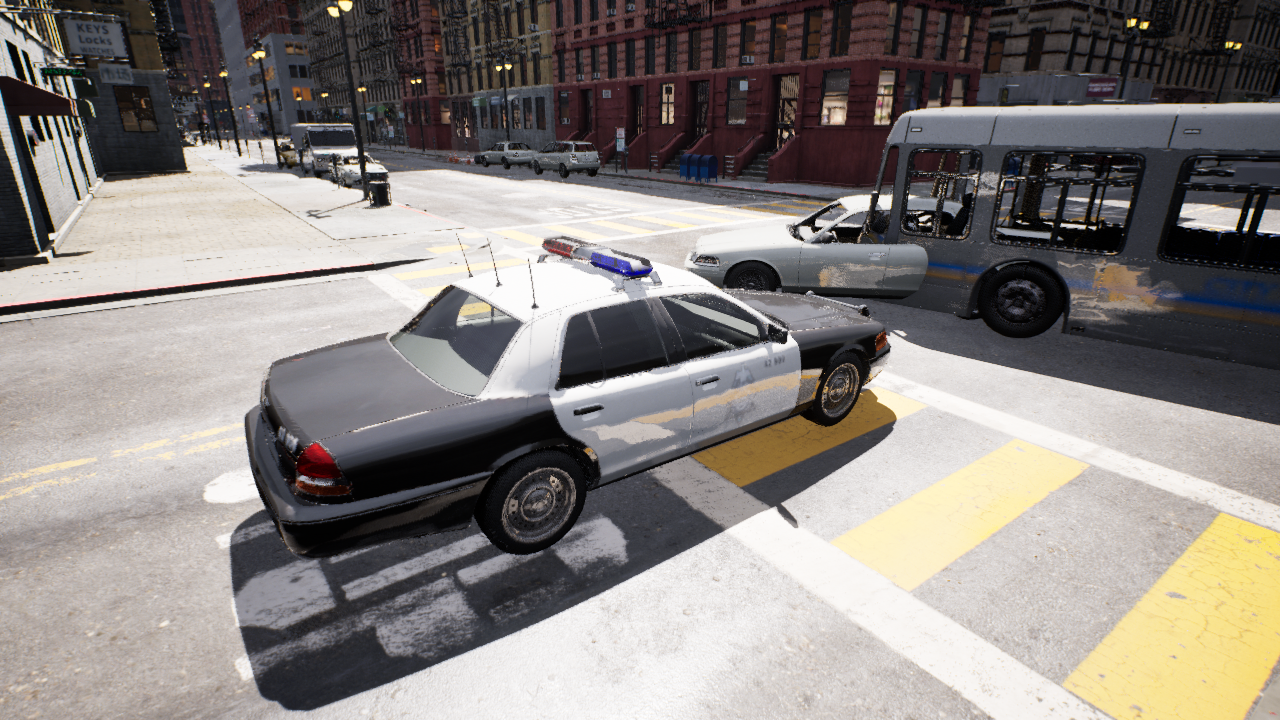
Venue: residential
Lighting: clear day
Vehicle rig: sedan